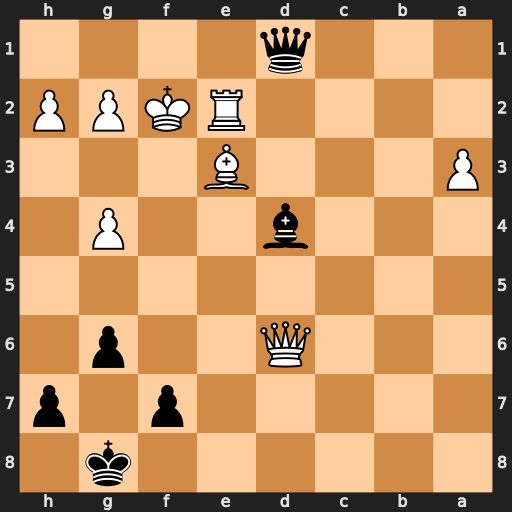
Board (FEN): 6k1/5p1p/3Q2p1/8/3b2P1/P3B3/4RKPP/3q4
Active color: b
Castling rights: -
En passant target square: -
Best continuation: Bxe3+ Rxe3 Qxd6